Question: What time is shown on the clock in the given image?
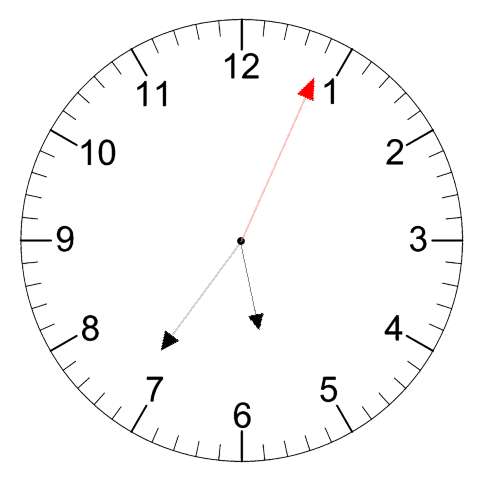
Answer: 05:36:04